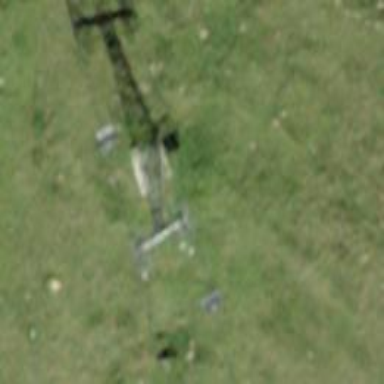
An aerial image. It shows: Pylon for aerialway.